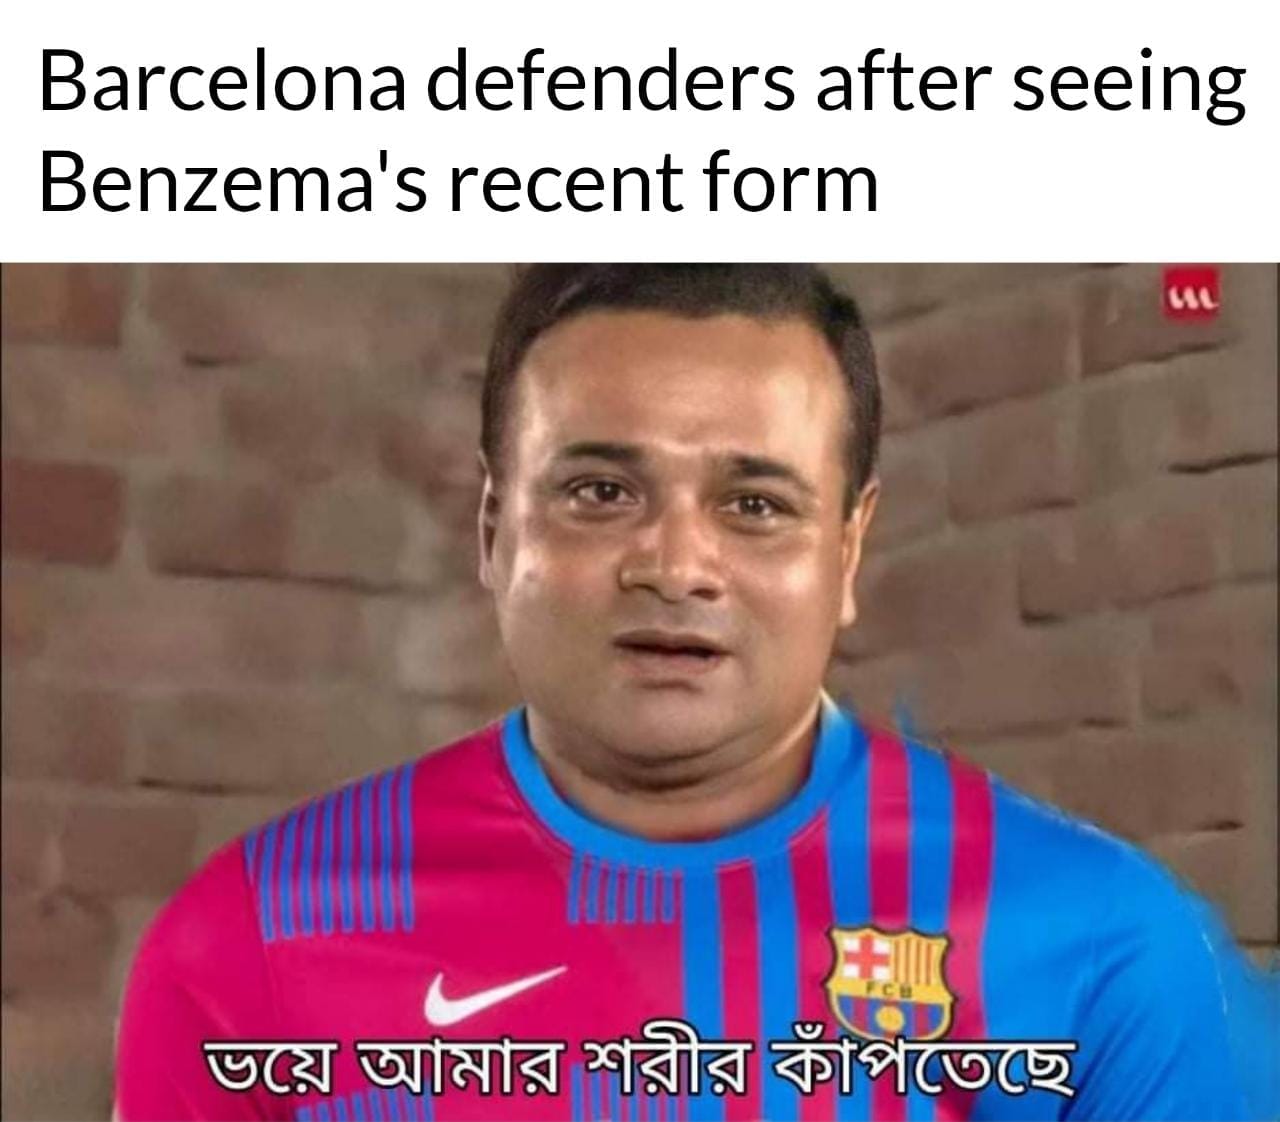
Caption: Barcelona defenders after seeing Benzema's recent form  ভয়ে আমার শরীর কাঁপতেছে
Label: non-hate